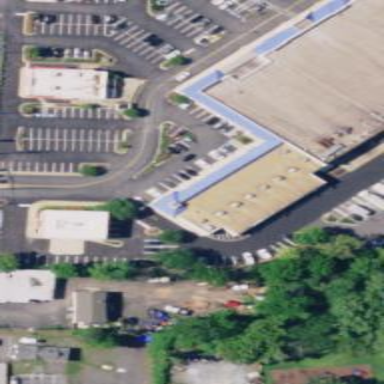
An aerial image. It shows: Commercial building.